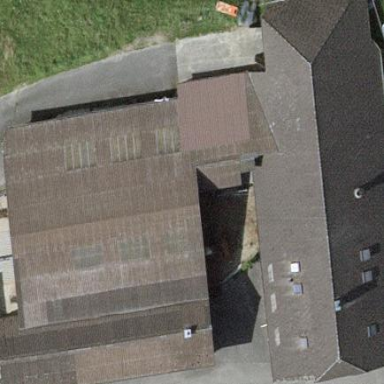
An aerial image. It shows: Farm building.